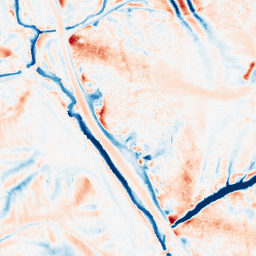
Category: edge_preserving
Decomposition family: median
Decomposition parameters: size: 21
Upsampling method: cubic_catmull_rom
Upsampling parameters: scale: 8
Upsampling scale: 8